高一 · 代数
下面对函数 $f(x)=\log x 、 g(x)=\left(\frac{1}{2}\right) x$, 与 $h(x)=x-\frac{1}{2}$ 在区间 $(0,+\infty)$ 上的衰减情况说法正确的是 $(\quad)$
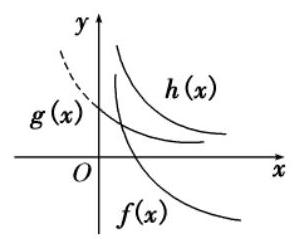
A. $f(x)$ 衰减速度越来越慢, $g(x)$ )衰减速度越来越快, $h(x)$ 衰减速度越来越慢
B. $f(x)$ 衰减速度越来越快, $g(x)$ 衰减速度越来越慢, $h(x)$ 衰减速度越来越快
C. $f(x)$ 衰减速度越来越慢, $g(x)$ 衰减速度越来越慢, $h(x)$ 衰减速度越来越慢
D. $f(x)$ 衰减速度越来越快, $g(x)$ )衰减速度越来越快, $h(x)$ 衰减速度越来越快
答案: C
解析: 观察函数 $f(x)=\log x 、 g(x)=\left(\frac{1}{2}\right)$ 与 $h(x)=x^{-\frac{1}{2}}$ 在区间 $(0,+\infty)$ 上的图象如图可知:

函数 $f(x)$ 的图象在区间 $(0,1)$ 上递减较快, 但递减速度逐渐变慢; 在区间 $(1,+\infty)$ 上, 递减较慢, 且越来越慢; 同样, 函数 $g(x)$ 的图象在区间 $(0,+\infty)$ 上, 递减较慢, 且递减速度越来越慢; 函数 $h(x)$ 的图象在区间 $(0,1)$ 上递减较快, 但递减速度变慢; 在区间 $(1,+\infty)$ 上, 递减较慢, 且越来越慢。故选 C.